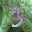
Label: 3